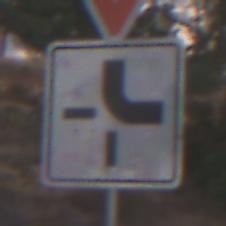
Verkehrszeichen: VerlaufVorfahrtsstrasse4
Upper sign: VorfahrtGewaehren
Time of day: SunriseSunset
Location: Outdoor (Suburban)
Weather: PartlyCloudy
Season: NotSpecified
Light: Natural